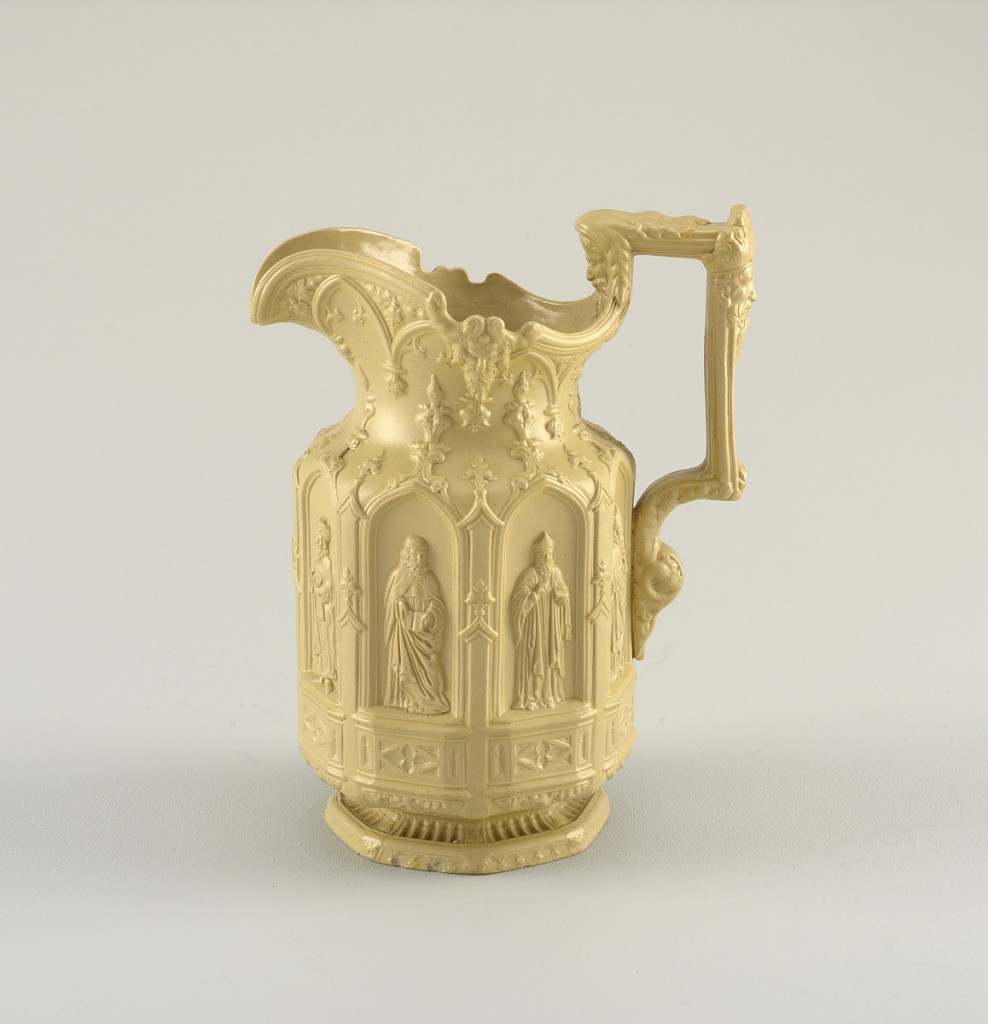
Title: Jug
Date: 1842
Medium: Glazed stoneware
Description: A highly decorative cream jug with detail on the body, spout and handle. The center has panels depicting figures in an outdoor scene.